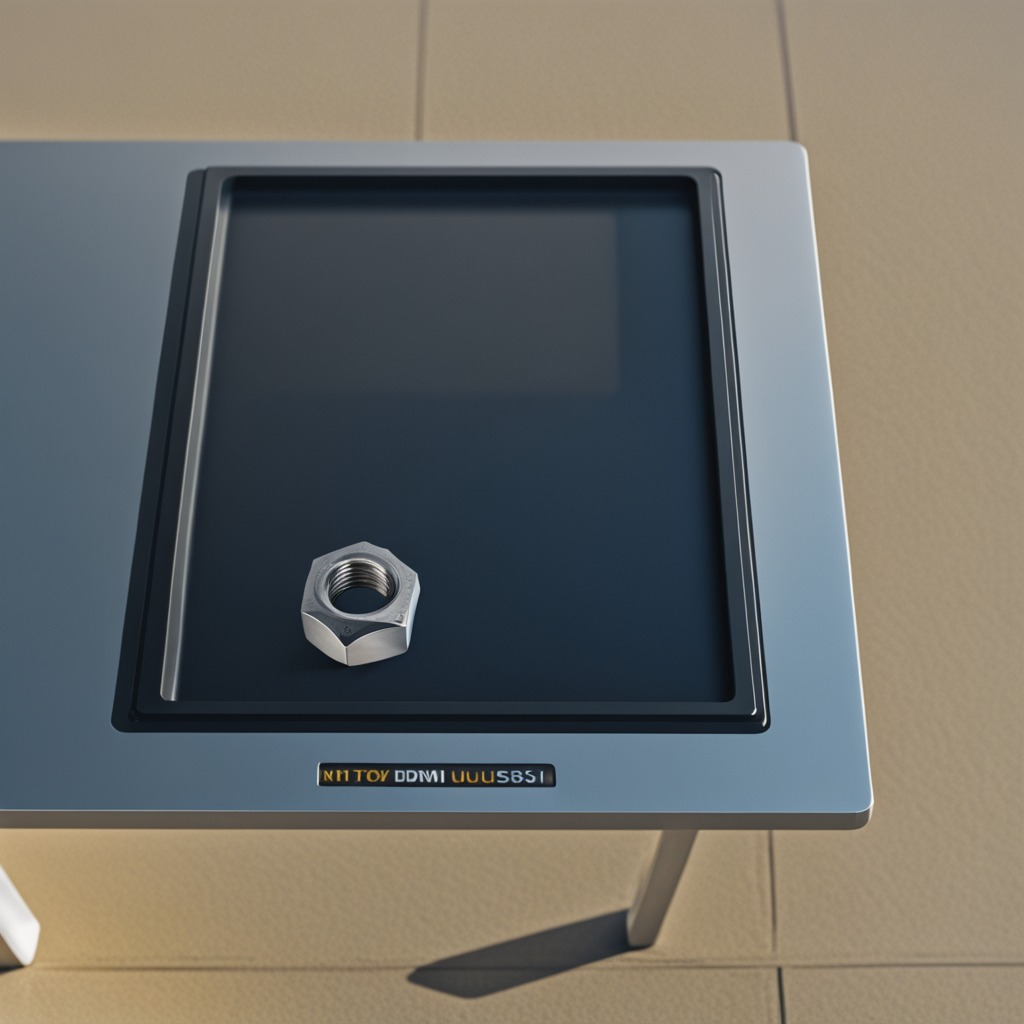
A metal nut is lying on the textured surface of a clean utility table in a temporary outdoor tool station.